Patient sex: M
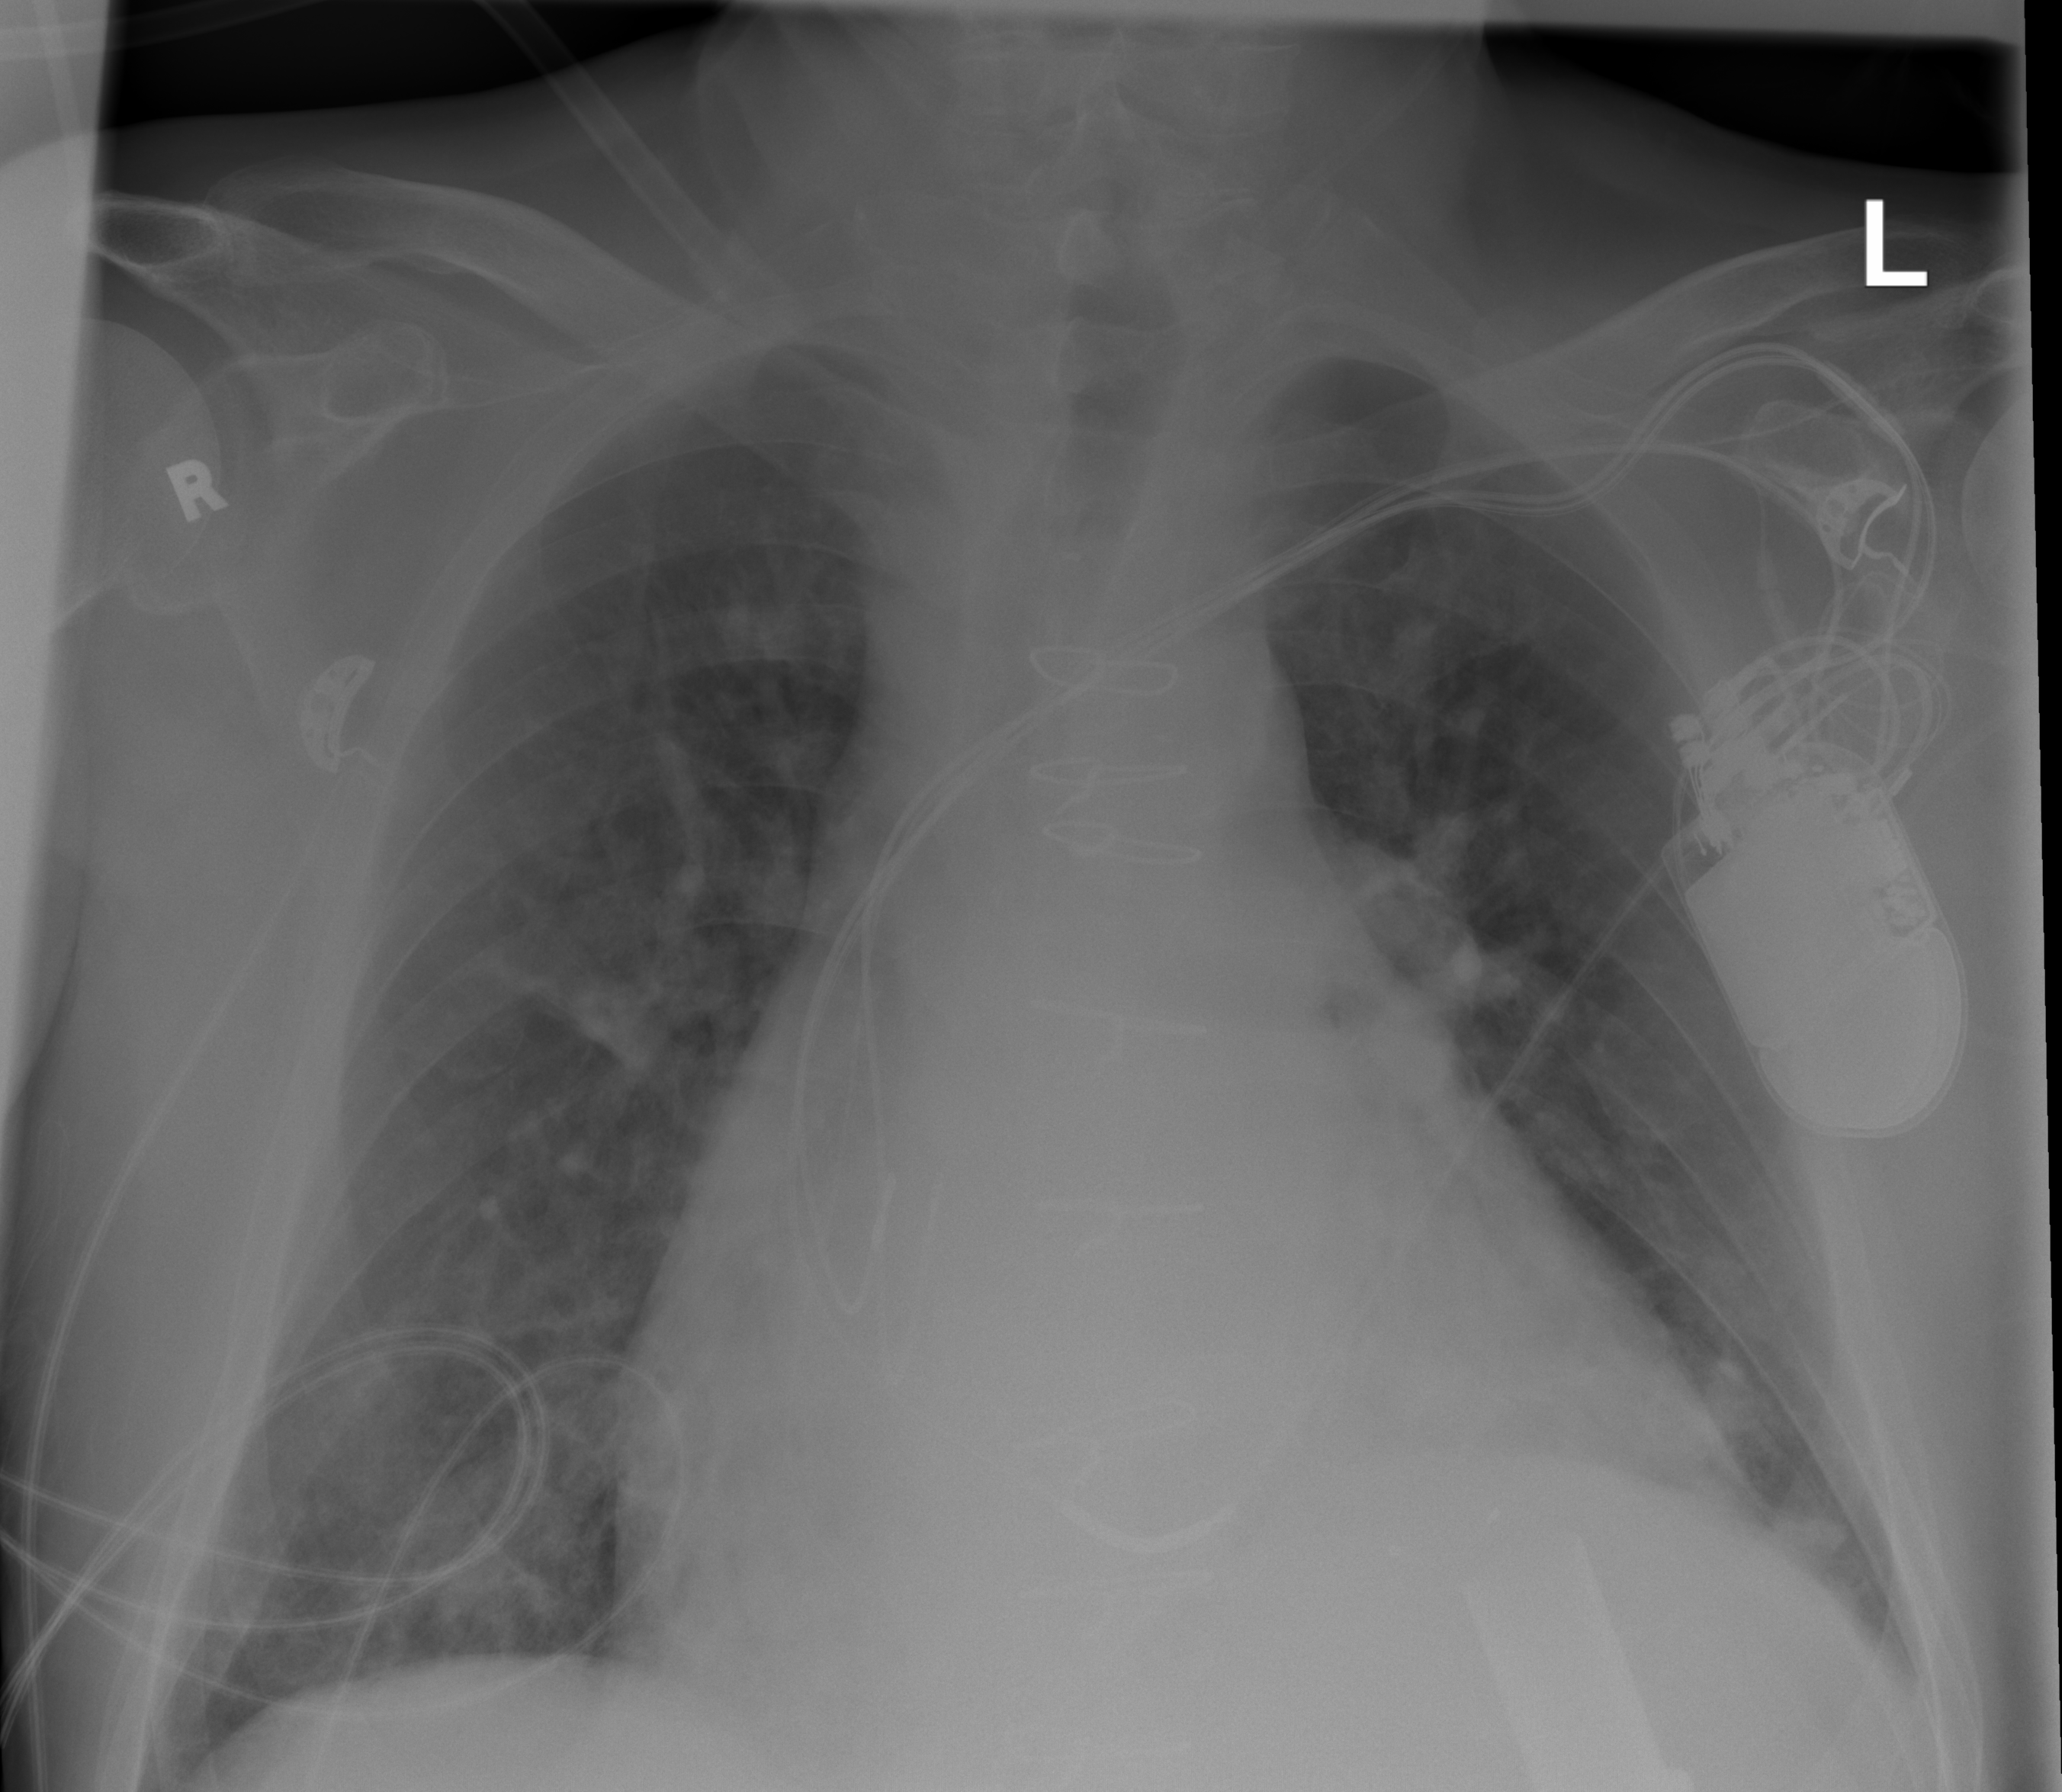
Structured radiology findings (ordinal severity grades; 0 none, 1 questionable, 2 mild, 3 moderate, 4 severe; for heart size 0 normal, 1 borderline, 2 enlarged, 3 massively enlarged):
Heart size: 3
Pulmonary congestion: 0
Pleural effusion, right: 0
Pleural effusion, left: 0
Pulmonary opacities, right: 0
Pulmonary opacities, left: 0
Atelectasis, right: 0
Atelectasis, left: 2